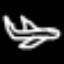
Label: airplane